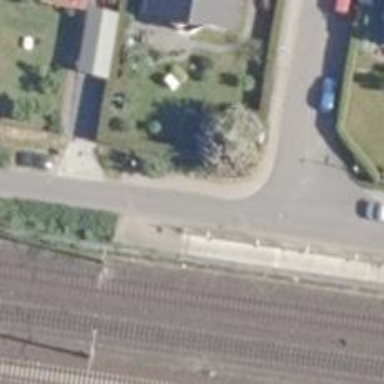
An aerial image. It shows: Footway with concrete surface.